Question: I recently made the switch from Eclipse to IntelliJ IDEA 12. Is there a good way to preview a fragment being used in another xml layout file?
In Eclipse there's a way to specify which fragment I'm using which is pretty helpful.

:
What I'm referring to is the ability to view a Fragment being referenced in another xml layout. Say I'm creating a Profile screen (activity_profile.xml) and want to include a fragment (fragment_pic.xml) that contains a picture, name, etc. When I include the fragment in the activity_profile.xml, it doesn't display in the preview for the activity_profile layout. It just displays "<fragment>"
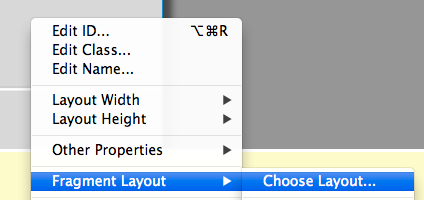
Answer: You can do this in the XML:
'''
<fragment
android:name="com.yourpackage.yourapp.yourfragment"
android:layout_height="match_parent"
android:layout_width="match_parent"
tools:layout="@layout/fragment_layout"
</fragment>
'''
The tools namespace is qualified by this in the top view, same as xmlns:android namespace qualifier:
'''
xmlns:tools="http://schemas.android.com/tools"
'''
I had this same issue as well after moving from Eclipse to the Android Studio Preview though thankfully Android Studio suggests you provide this in the XML when it checks your definitions, very handy :)